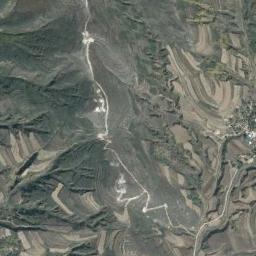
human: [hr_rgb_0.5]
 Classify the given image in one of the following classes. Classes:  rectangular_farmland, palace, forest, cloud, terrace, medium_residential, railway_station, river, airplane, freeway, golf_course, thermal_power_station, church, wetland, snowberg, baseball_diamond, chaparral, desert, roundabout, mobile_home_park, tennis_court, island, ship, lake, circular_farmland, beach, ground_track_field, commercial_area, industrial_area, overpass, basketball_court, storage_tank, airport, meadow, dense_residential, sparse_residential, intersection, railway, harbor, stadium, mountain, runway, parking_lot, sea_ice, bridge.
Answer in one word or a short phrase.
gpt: mountain